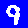
Digit: 9